Field crop: tomato
Growth stage: 1
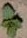
Species: solanum